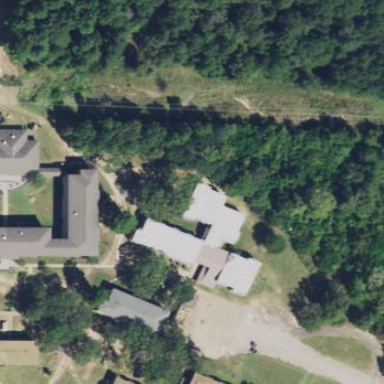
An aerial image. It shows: College building.